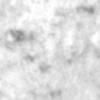
Label: no_change